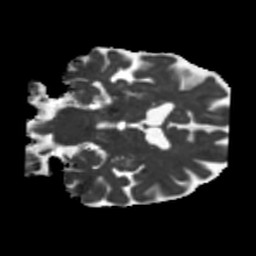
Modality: MD
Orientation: coronal
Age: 64
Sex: male
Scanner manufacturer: siemens
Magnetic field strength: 3 T
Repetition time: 5.25 s
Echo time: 0.08 s